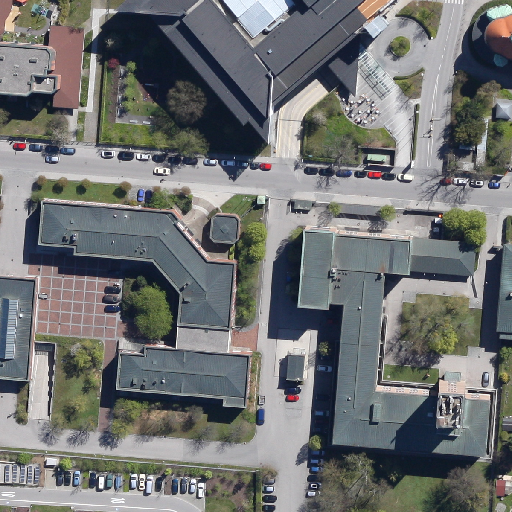
Referring expression: light-duty vehicle